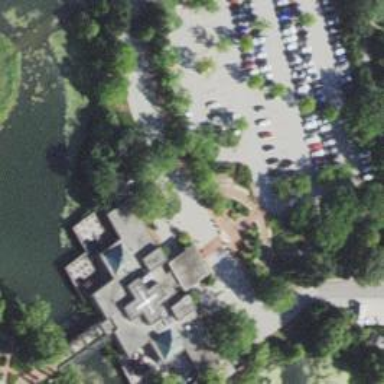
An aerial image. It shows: Parking space is available.